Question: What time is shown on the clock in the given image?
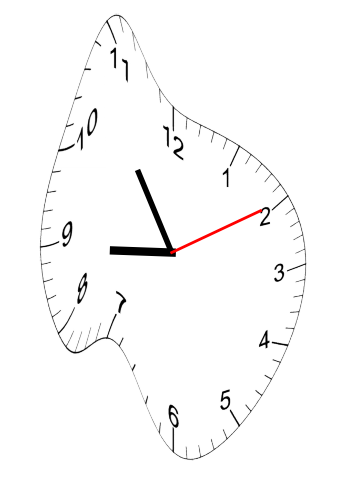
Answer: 08:54:10